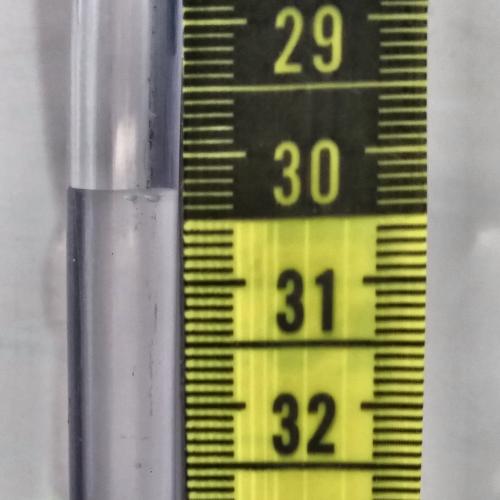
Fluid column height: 30.3 cm